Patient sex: M
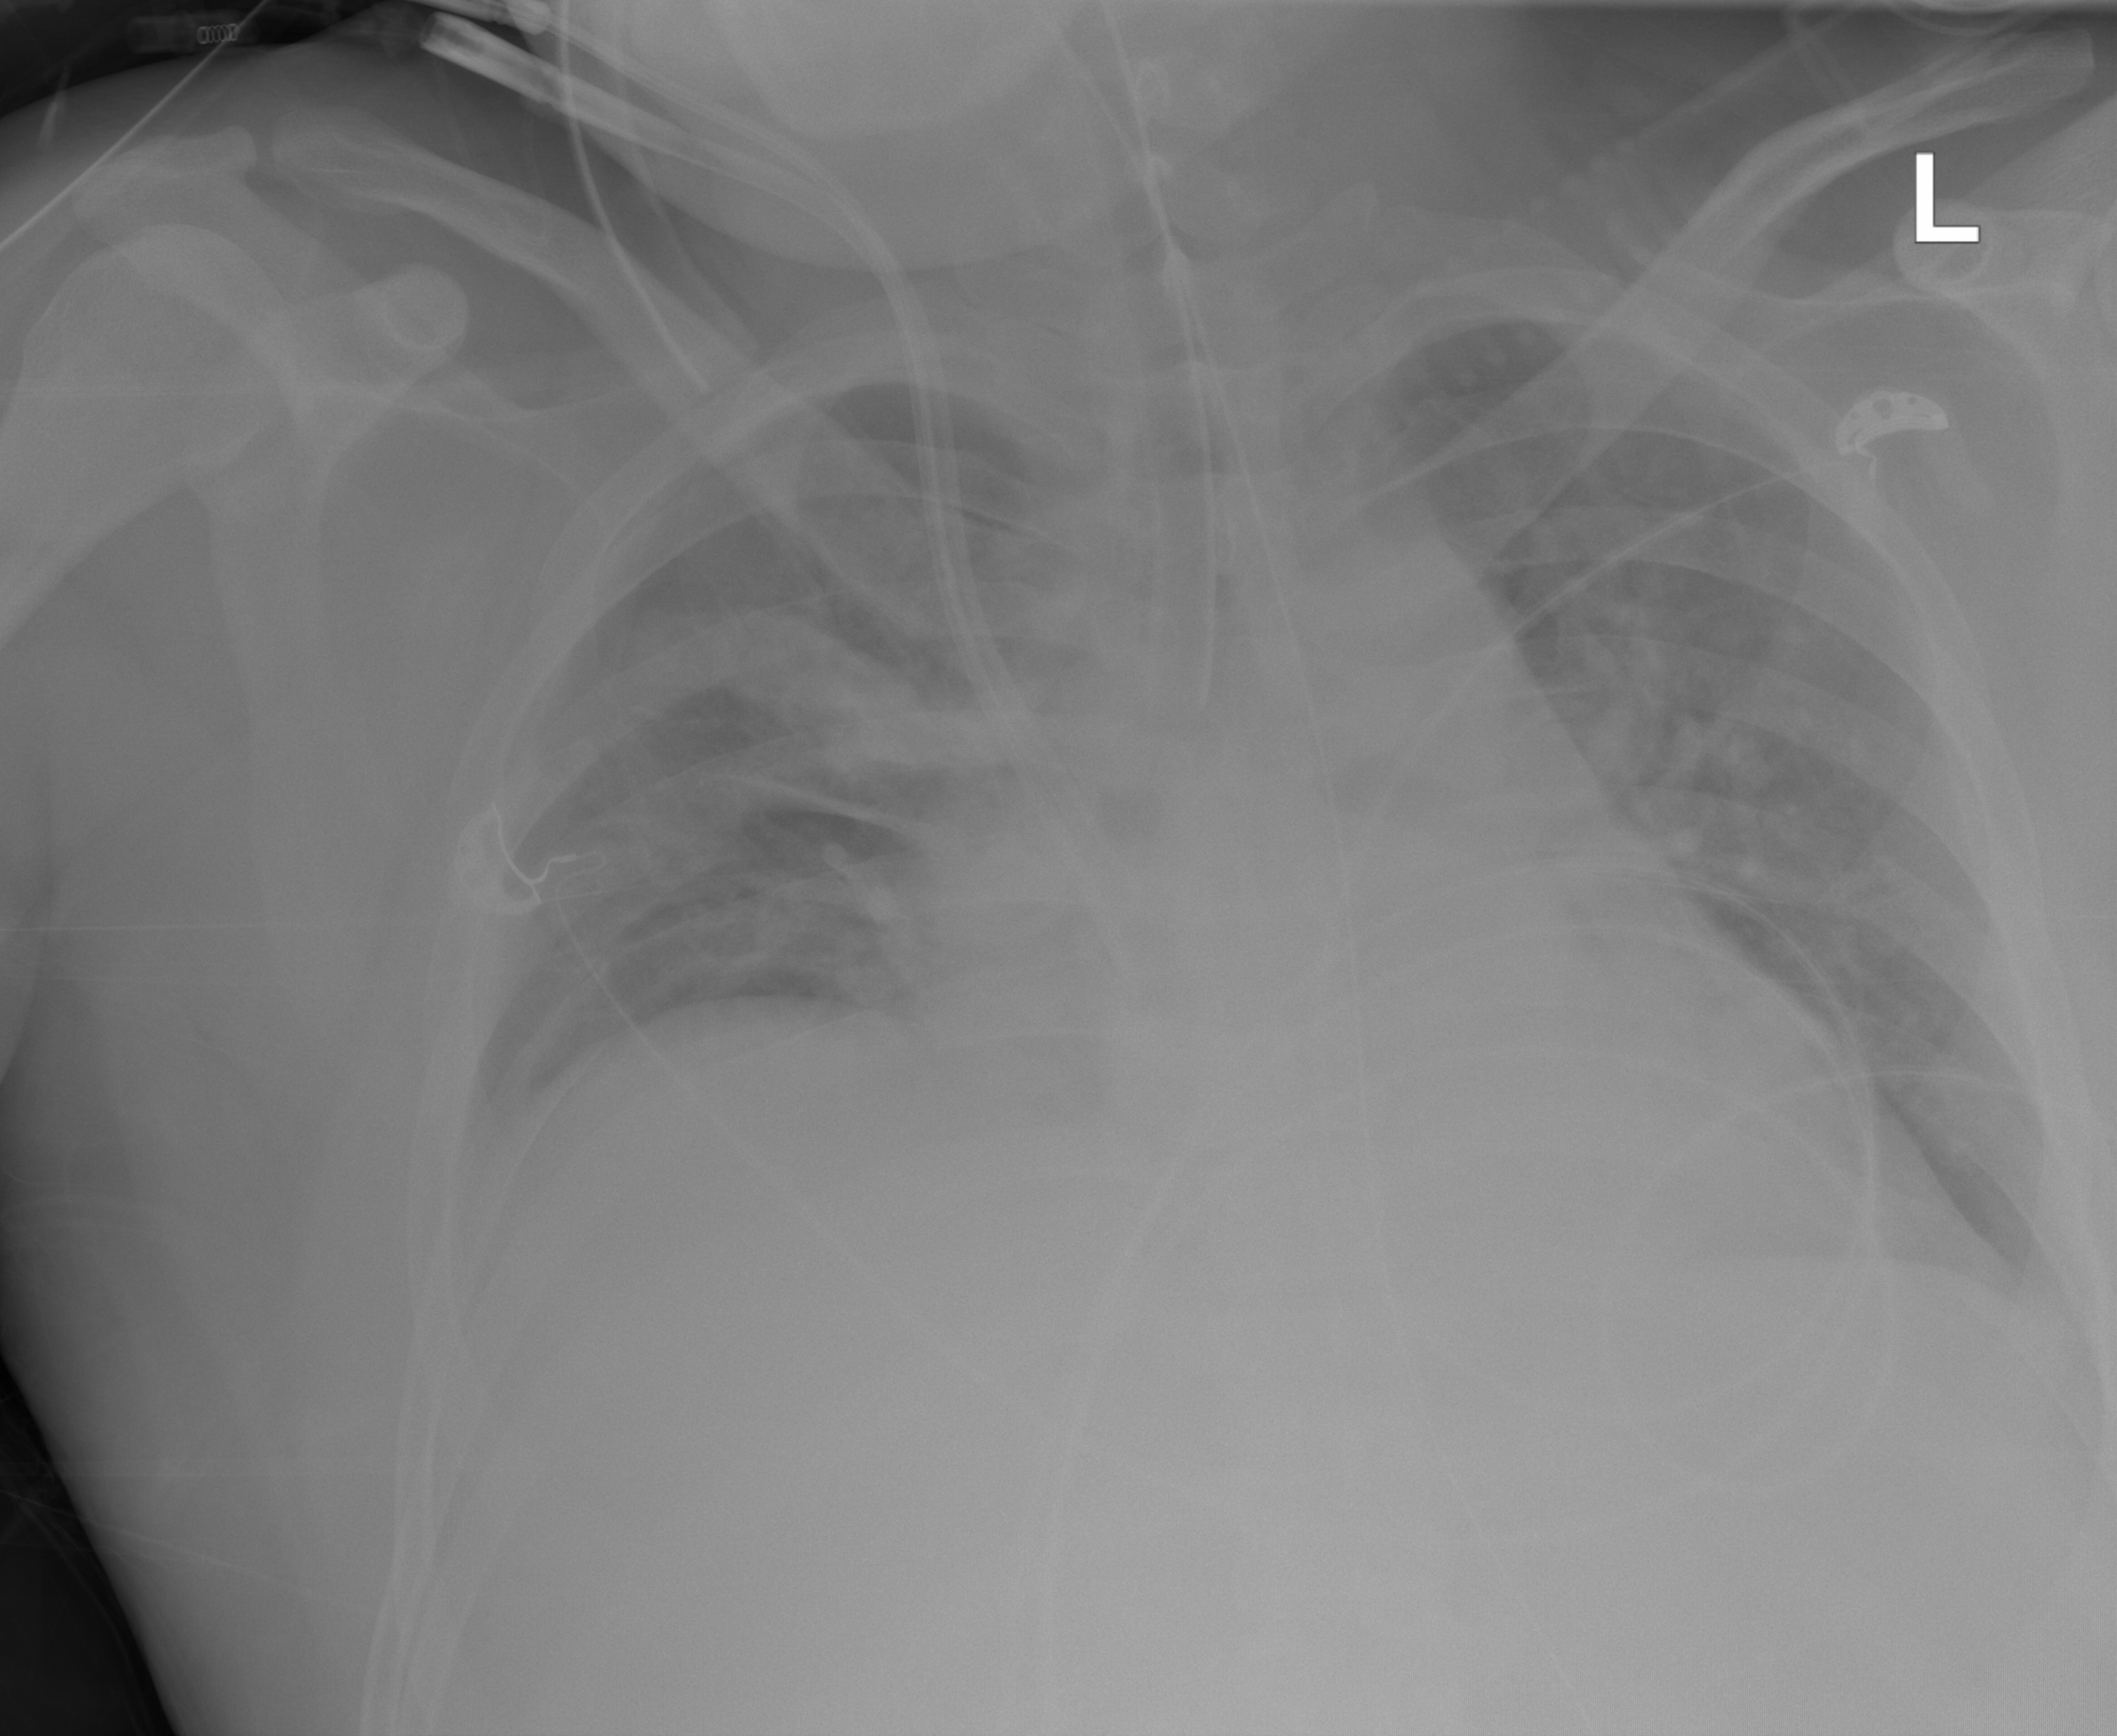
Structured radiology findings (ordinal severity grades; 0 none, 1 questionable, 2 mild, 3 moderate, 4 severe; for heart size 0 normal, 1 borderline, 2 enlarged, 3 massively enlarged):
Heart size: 1
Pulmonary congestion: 0
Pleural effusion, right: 1
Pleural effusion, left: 2
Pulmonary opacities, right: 1
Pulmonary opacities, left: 0
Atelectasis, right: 2
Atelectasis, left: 2